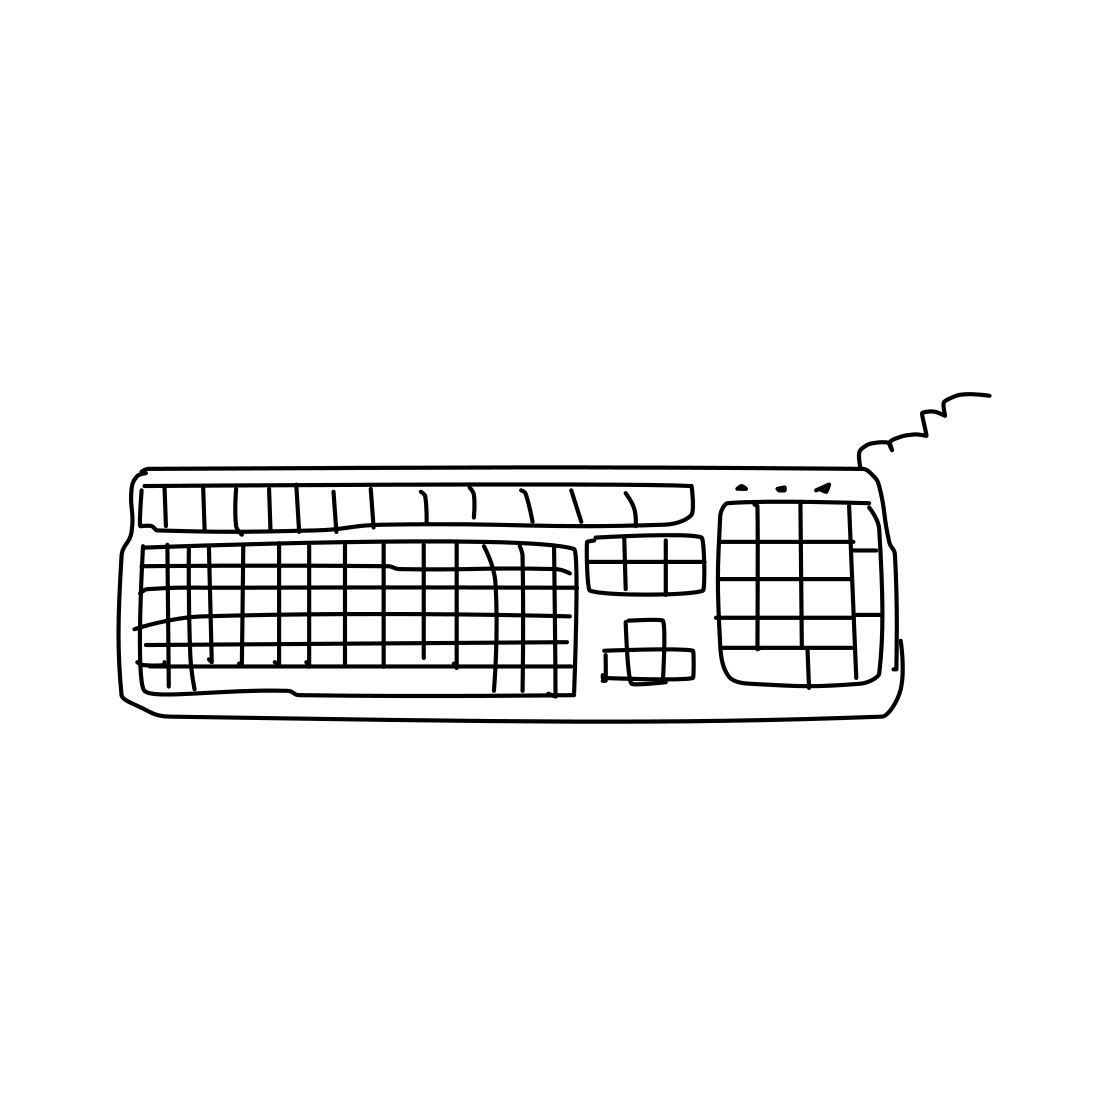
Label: keyboard